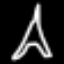
Label: The Eiffel Tower